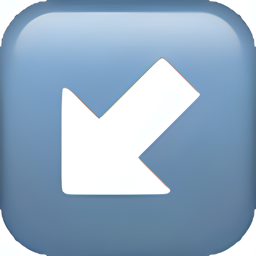
Name: south west arrow
Emoji: ↙
Group: Symbols
Sub-group: arrow